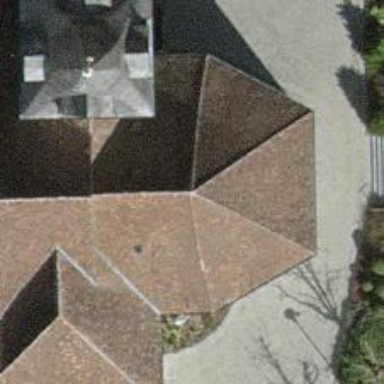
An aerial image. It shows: View of roof with edges.